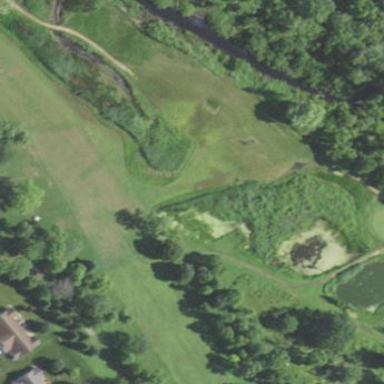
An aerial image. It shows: Grassy area designated as golf fairway.